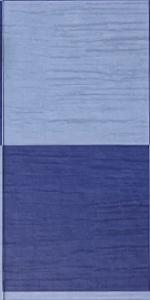
Label: Empty